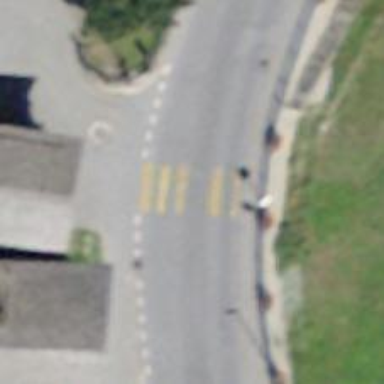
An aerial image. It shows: Uncontrolled zebra crossing on the road.